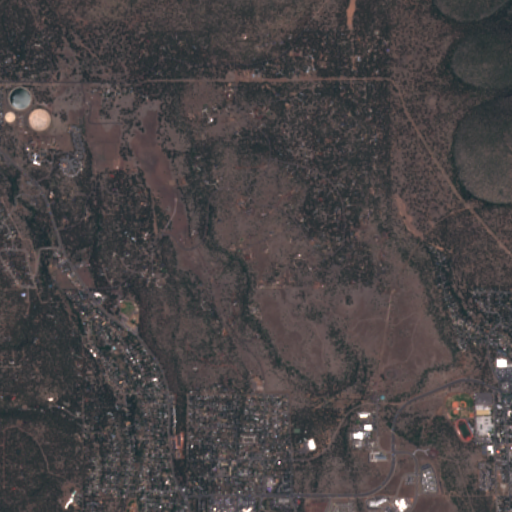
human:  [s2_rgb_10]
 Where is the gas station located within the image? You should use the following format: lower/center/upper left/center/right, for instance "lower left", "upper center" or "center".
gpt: The gas station is located in the lower center of the image.
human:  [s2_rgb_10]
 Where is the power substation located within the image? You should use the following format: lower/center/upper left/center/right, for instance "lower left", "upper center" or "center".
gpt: The power substation is located in the lower right of the image.
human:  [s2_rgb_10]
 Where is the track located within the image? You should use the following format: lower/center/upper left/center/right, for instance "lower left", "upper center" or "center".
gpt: The track is located in the lower right of the image.
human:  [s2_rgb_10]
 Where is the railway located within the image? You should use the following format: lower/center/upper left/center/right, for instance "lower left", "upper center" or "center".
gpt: The railway is located in the center left of the image.
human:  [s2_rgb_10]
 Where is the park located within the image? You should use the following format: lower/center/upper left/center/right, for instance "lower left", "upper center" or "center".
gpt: There is no park in the image.